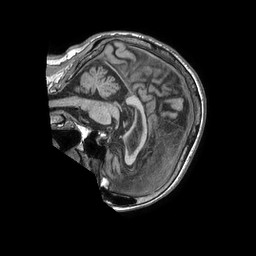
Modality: T1w
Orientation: sagittal
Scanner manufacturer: philips
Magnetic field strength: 1.5 T
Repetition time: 0.007664 s
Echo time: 0.003487 s